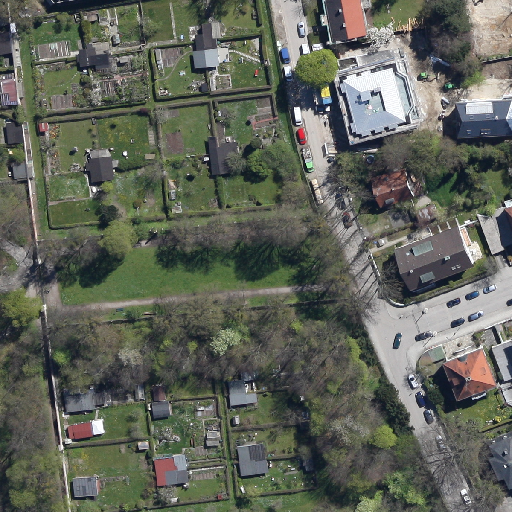
Referring expression: impervious surface